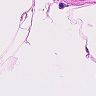
Metastatic tissue present: no